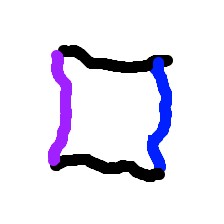
Shape: square